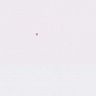
Metastatic tissue present: no